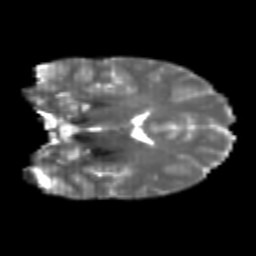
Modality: T2w
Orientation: coronal
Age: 24
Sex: male
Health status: healthy
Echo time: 0.074 s